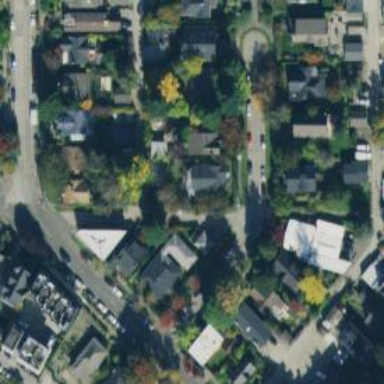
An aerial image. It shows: Residential road with separate sidewalk.